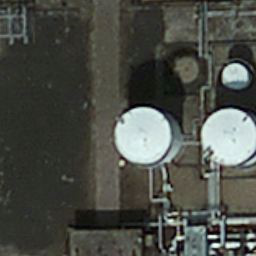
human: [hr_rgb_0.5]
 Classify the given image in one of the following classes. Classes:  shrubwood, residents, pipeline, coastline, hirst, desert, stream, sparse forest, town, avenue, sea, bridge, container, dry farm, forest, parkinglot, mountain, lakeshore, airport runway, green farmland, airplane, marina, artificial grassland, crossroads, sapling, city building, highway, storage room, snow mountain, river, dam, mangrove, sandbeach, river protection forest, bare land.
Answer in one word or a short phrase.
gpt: storage room